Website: bh-photo
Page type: address-validator
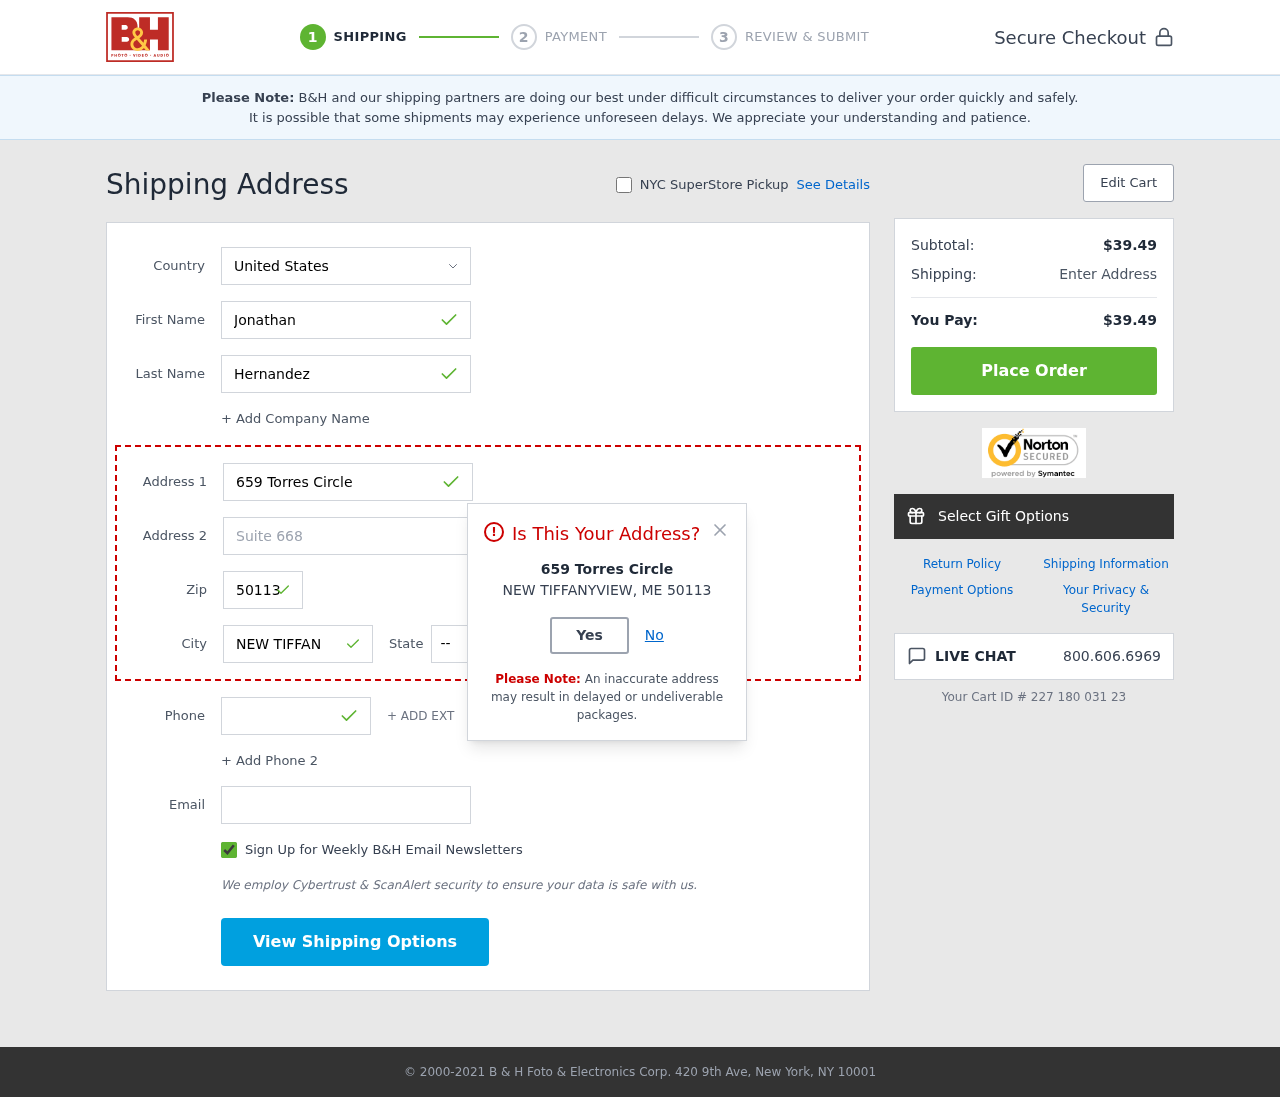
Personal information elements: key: PII_CITY
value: New Tiffanyview
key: PII_COUNTRY
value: United States
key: PII_EMAIL
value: jonathan.hernandez@hotmail.com
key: PII_FIRSTNAME
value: Jonathan
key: PII_LASTNAME
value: Hernandez
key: PII_PHONE
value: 4437195455
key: PII_POSTCODE
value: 50113
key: PII_STATE_ABBR
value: ME
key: PII_STREET
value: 659 Torres Circle
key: PII_STREET2
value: Suite 668
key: PII_CITY_MODAL
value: NEW TIFFANYVIEW
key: PII_POSTCODE_FULL
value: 50113
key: PII_POSTCODE_NUMERIC
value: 50113
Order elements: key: ORDER_SUBTOTAL
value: $39.49
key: ORDER_TOTAL
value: $39.49
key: ORDER_ID
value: Your Cart ID # 227 180 031 23